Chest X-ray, AP view. Patient: 55 years old, sex M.
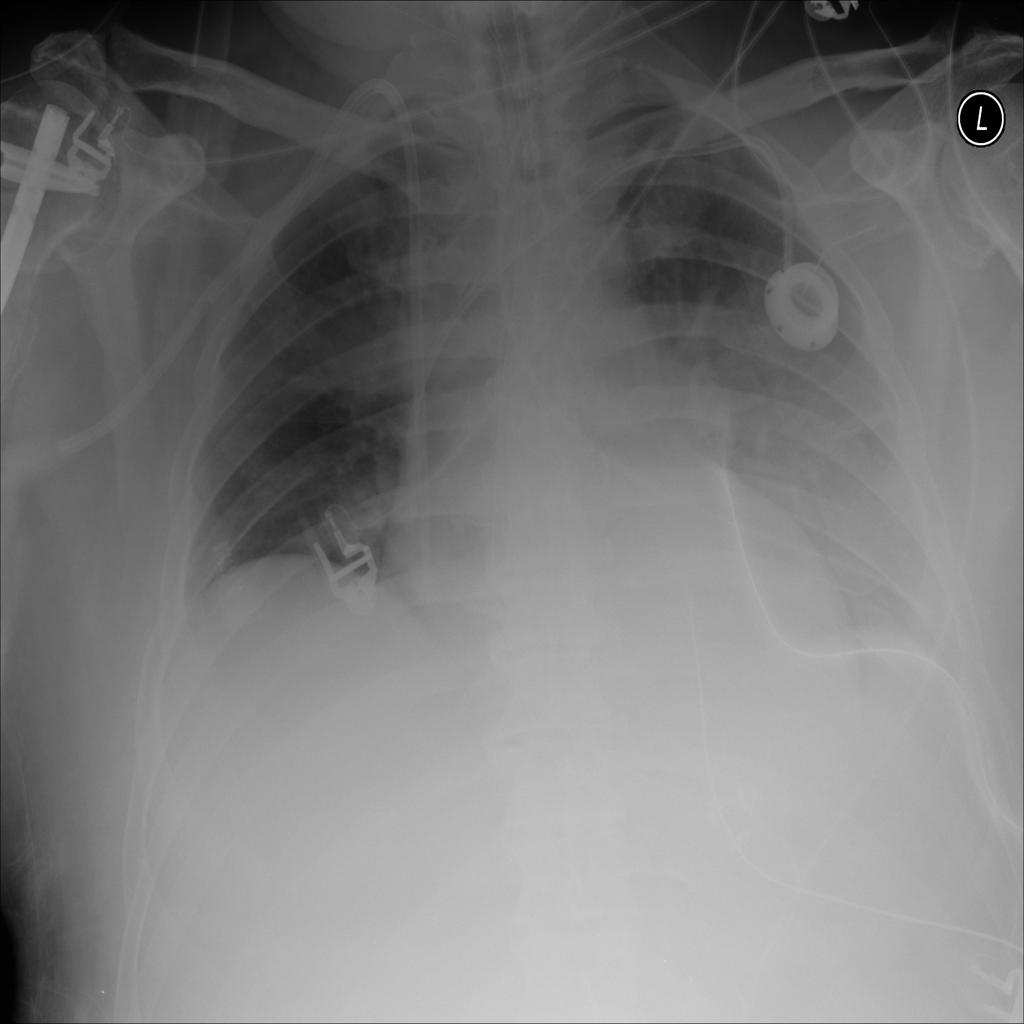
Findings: No Finding